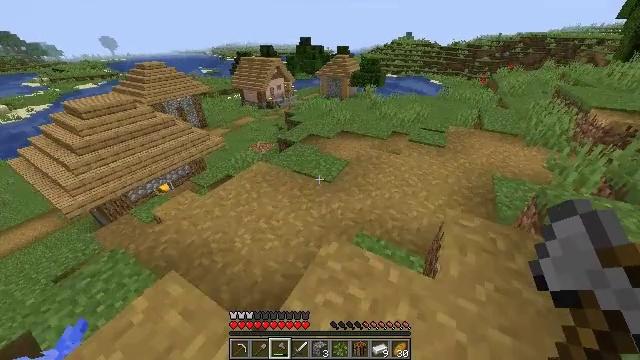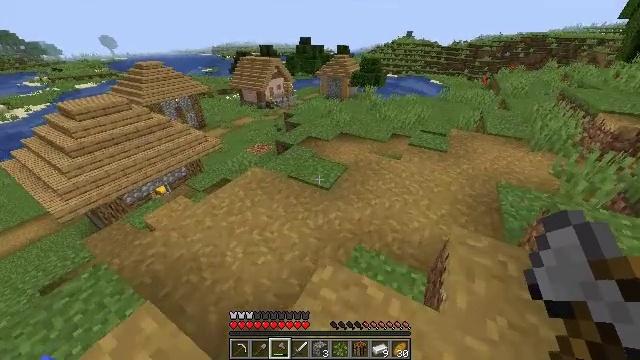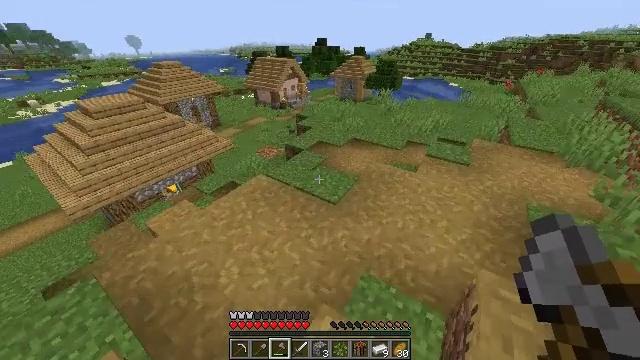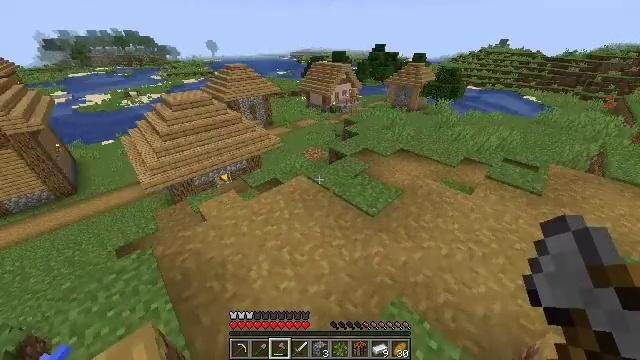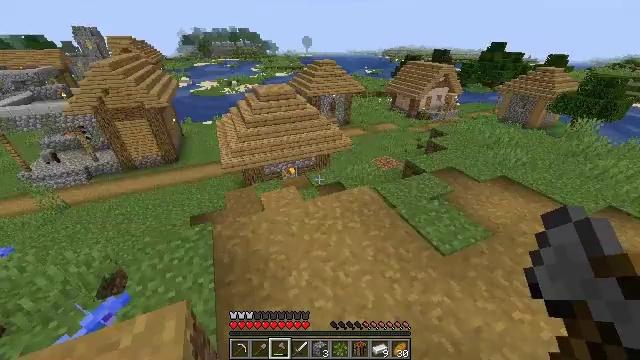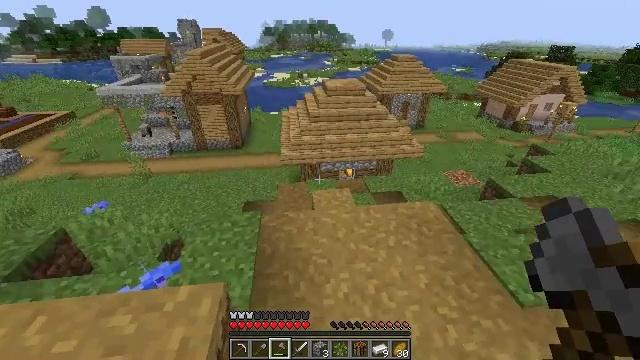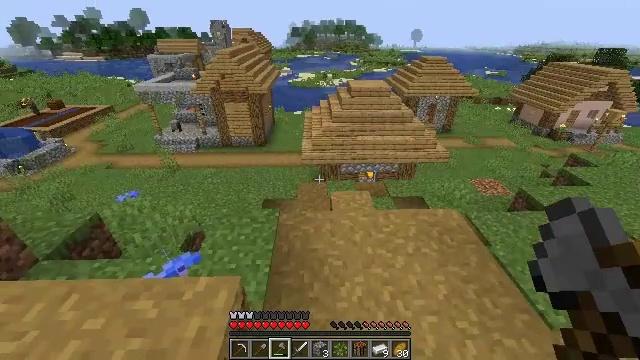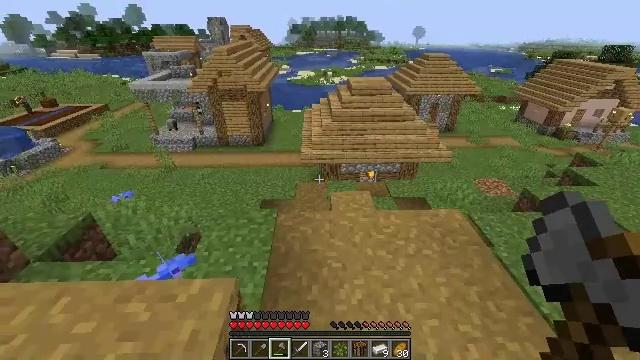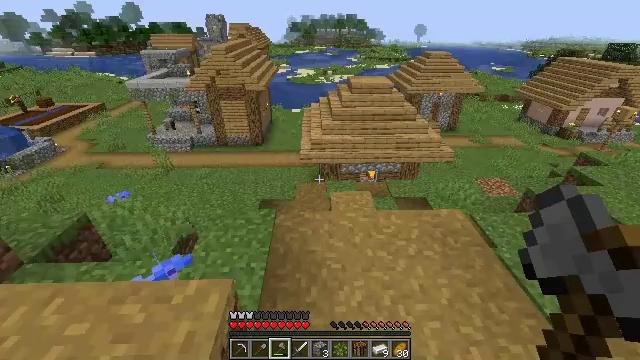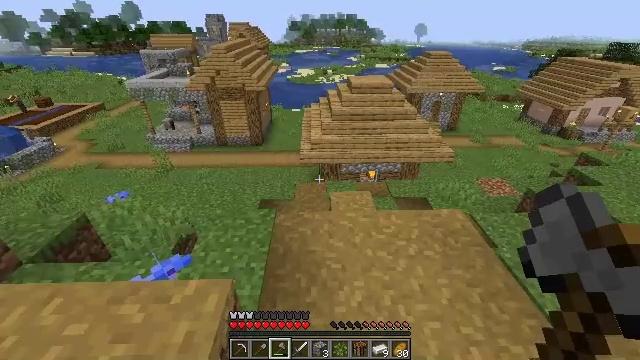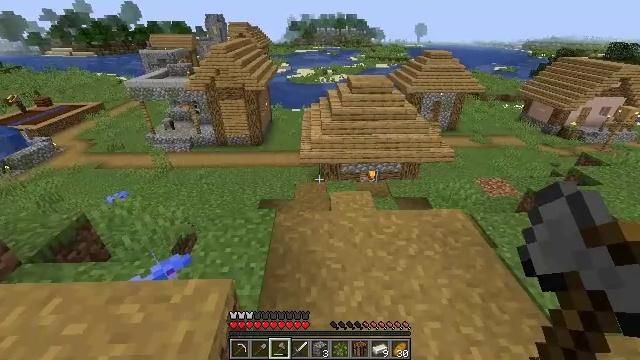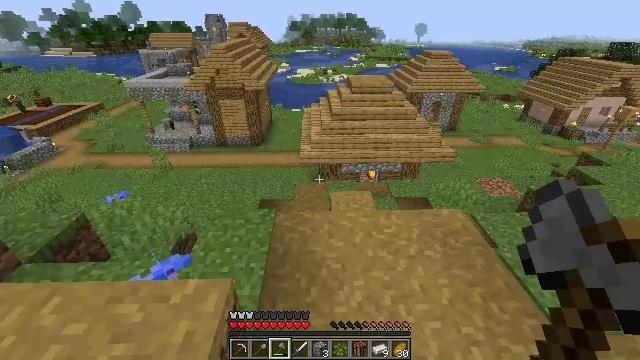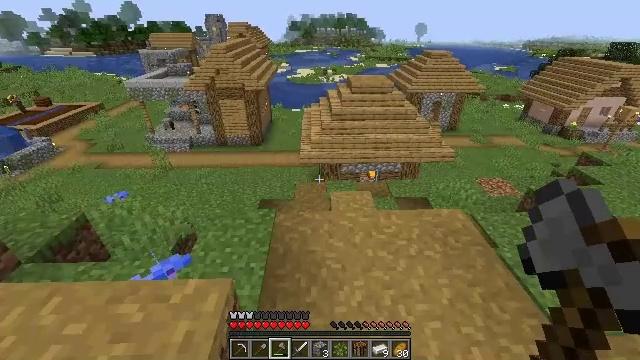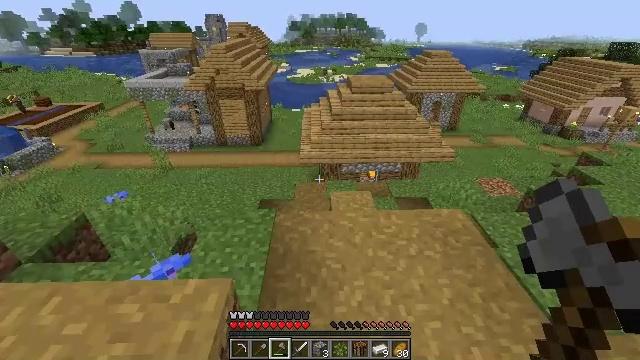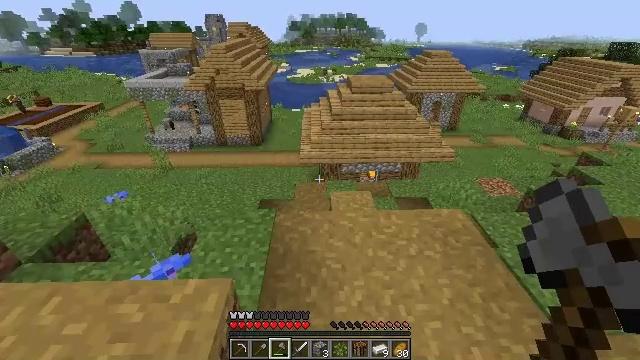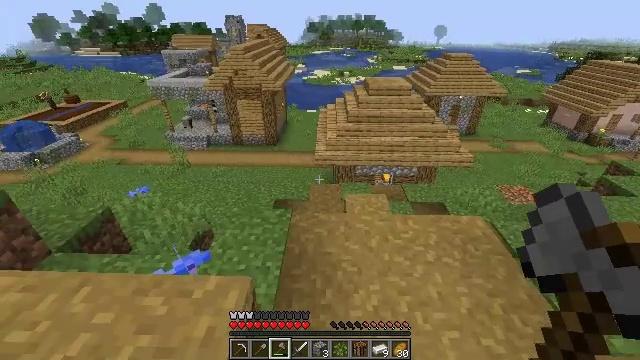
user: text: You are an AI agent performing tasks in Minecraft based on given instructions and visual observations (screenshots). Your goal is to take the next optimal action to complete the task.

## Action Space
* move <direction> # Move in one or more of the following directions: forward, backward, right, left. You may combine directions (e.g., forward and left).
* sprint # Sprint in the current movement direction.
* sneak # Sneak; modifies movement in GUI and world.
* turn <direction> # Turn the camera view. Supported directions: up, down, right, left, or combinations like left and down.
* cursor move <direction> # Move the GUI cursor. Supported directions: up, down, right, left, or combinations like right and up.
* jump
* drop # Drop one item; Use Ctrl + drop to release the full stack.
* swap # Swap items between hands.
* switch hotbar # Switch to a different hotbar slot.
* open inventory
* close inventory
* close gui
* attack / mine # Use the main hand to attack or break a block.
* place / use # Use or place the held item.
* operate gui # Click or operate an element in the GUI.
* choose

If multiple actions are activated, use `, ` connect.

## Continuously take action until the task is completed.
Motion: motion action
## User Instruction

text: Mine the oak fence gate.
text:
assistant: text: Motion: move forward, sprint
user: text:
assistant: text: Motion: move forward, sprint, turn left
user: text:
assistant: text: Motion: sprint, turn left and up
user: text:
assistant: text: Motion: sprint, turn left and up
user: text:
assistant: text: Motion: turn left
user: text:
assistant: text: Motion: turn left
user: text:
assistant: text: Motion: no_op
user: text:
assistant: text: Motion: no_op
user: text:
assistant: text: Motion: no_op
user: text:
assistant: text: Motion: no_op
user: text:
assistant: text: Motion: no_op
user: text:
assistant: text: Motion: no_op
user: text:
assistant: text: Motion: no_op
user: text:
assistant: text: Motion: no_op
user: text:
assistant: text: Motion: move left, turn left
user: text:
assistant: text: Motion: move left, turn left and up
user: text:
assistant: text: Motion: move left, turn left and up
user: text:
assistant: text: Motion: move left, turn left and up
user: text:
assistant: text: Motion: move left
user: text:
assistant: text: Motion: move left
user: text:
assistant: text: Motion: move left
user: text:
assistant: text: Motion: move left
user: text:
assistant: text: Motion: move left
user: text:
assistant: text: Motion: move forward and move left
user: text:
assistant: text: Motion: move forward and move left
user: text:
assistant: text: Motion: move forward and move left
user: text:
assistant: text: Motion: move forward and move left
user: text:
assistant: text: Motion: move forward and move left
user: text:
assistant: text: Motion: move forward
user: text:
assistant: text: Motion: move forward